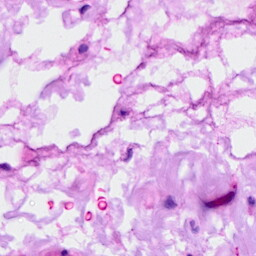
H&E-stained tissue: Ovarian